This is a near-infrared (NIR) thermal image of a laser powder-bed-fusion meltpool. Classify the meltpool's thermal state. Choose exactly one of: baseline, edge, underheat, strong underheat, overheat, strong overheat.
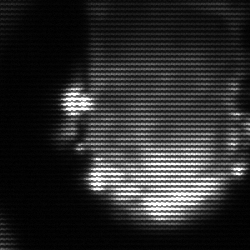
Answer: baseline